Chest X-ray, PA view. Patient: 11 years old, sex M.
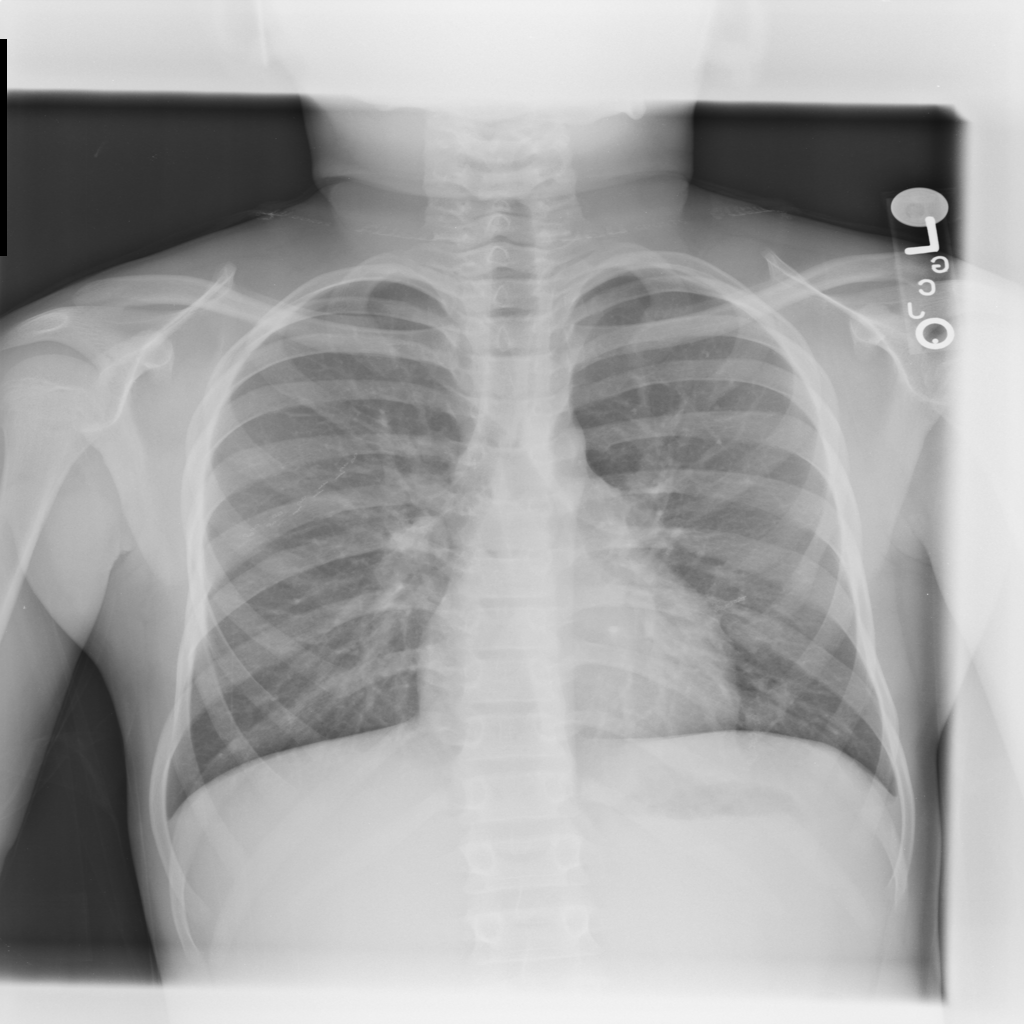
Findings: No Finding